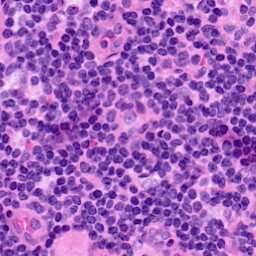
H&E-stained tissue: LymphNode